Aerial crown-view tile of a tropical tree (Barro Colorado Island, Panama), acquired 20250715:
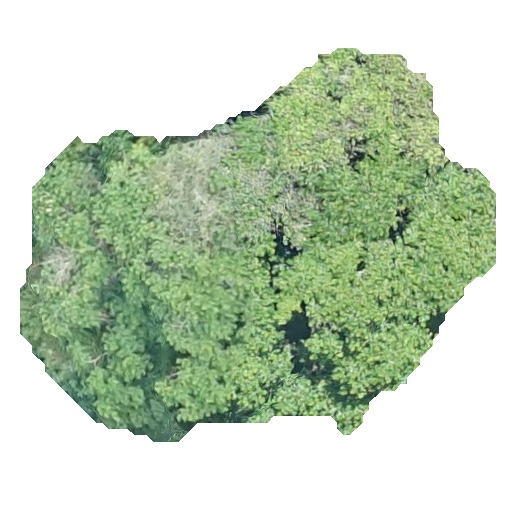
Species: Trattinnickia aspera
GBIF accepted scientific name: Trattinnickia aspera
Crown area: 192.98 m²